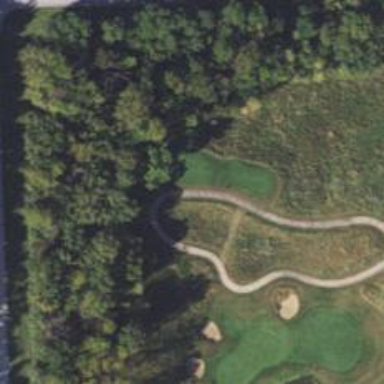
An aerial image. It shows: Path for golf carts.